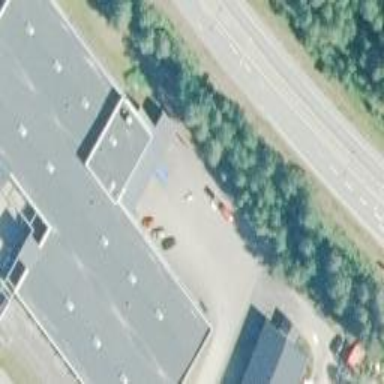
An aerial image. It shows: Retail building.